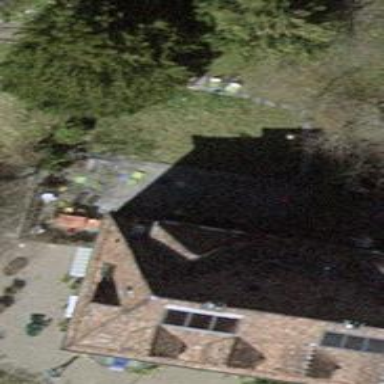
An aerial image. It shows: Building with hipped roof.